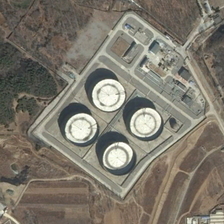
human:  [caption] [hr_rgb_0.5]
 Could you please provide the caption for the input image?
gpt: there are four storage tanks in the factory .

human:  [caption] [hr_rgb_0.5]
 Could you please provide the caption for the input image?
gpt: there is a lot of bare land near the factory .

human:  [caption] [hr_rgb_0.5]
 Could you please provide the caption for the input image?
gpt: there is a lot of bare land near the factory .

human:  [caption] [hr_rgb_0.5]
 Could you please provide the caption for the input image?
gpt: there are four storage tanks in the factory .

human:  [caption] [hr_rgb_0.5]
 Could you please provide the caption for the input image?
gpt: there are four storage tanks in the factory .